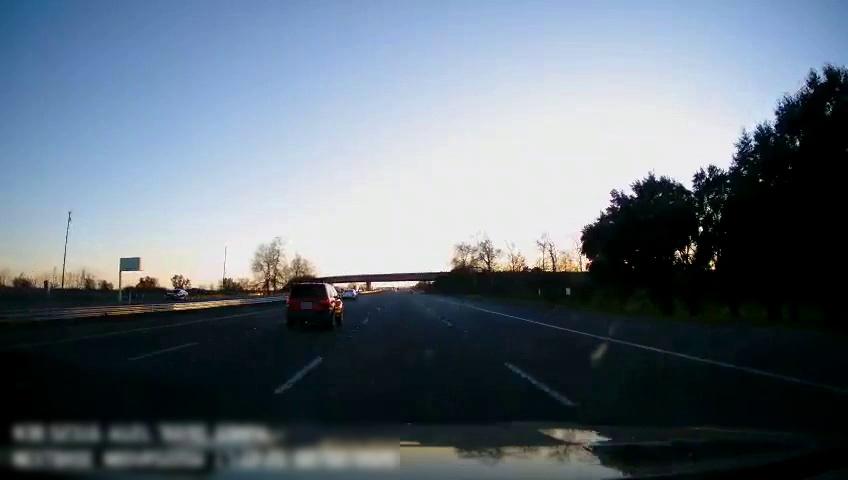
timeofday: Day
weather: Sunny
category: Drivable Space
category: Vehicles | SUV
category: Vehicles | Car
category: Vehicles | Car
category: Lanes | Alternate Lane
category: Lanes | Alternate Lane
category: Lanes | Current Lane
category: Lanes | Current Lane
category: Lanes | Alternate Lane